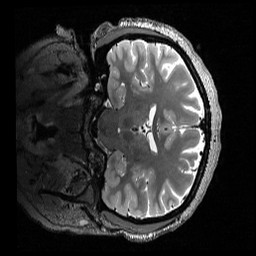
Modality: T2w
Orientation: coronal
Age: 22
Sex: female
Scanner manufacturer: siemens
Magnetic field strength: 3 T
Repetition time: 3.2 s
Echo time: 0.565 s